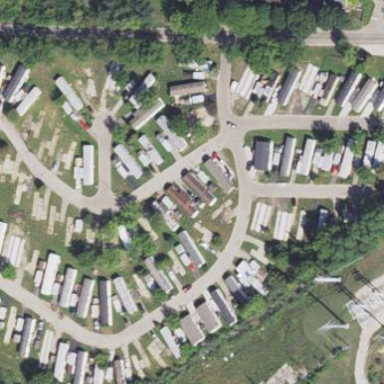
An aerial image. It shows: Residential area designated as trailer park.